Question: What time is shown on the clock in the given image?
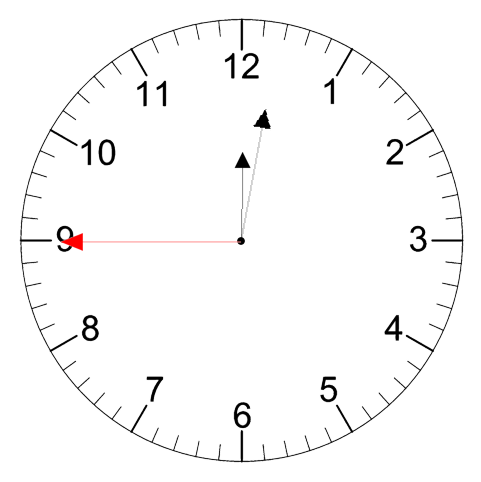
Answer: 12:01:45